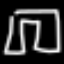
Label: pants